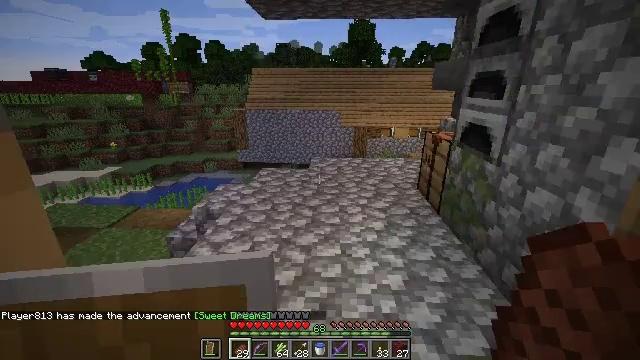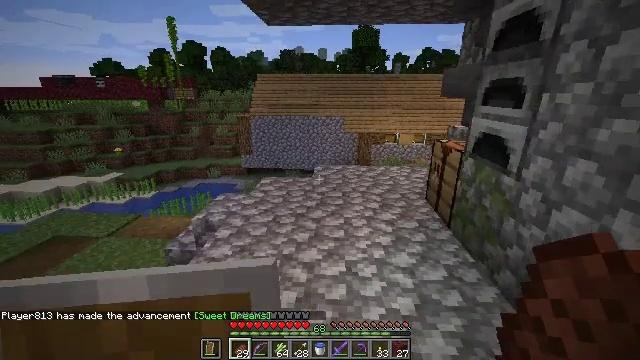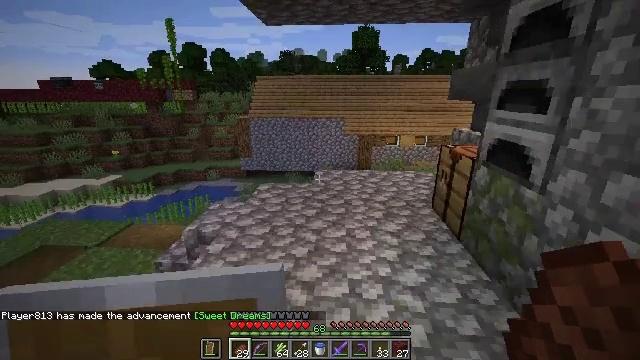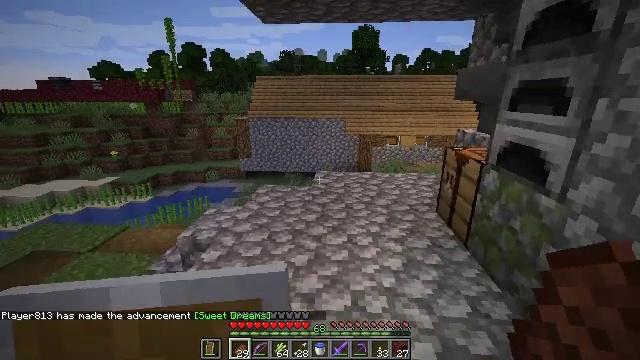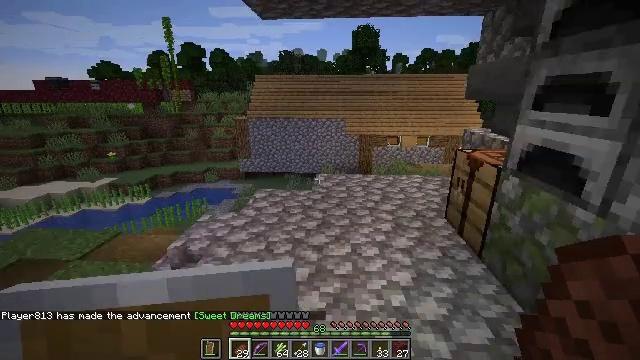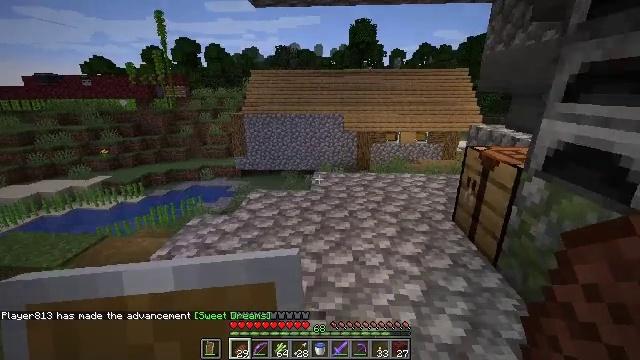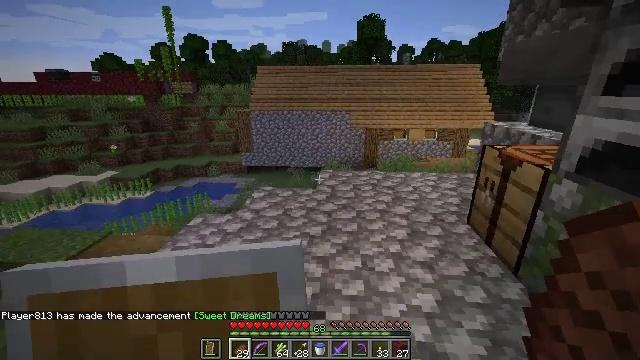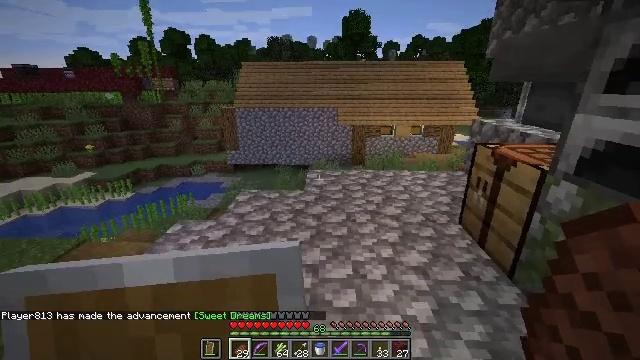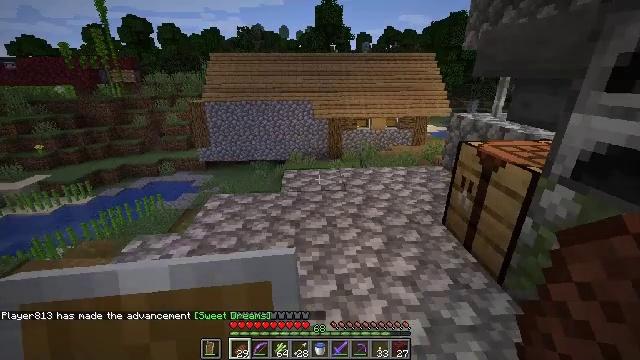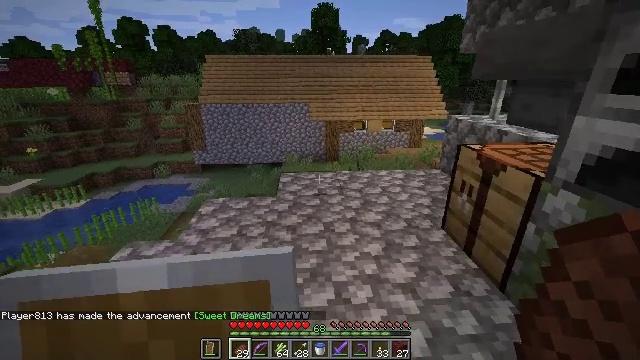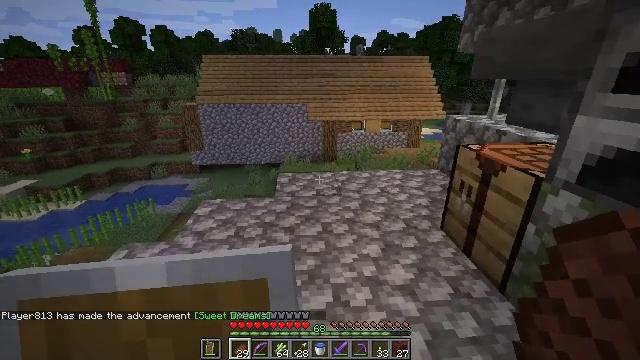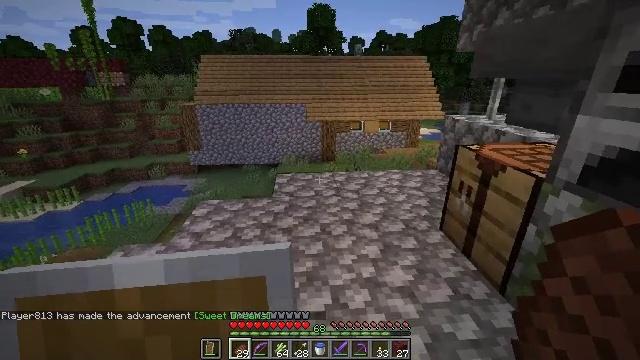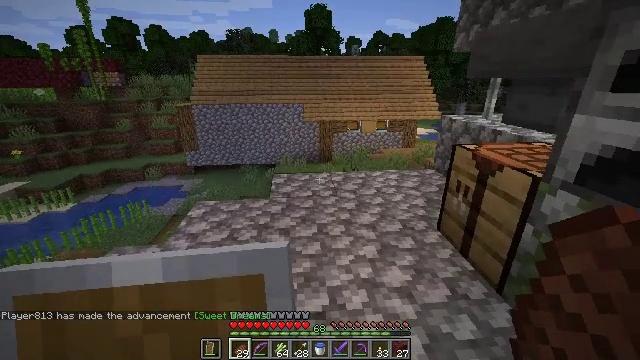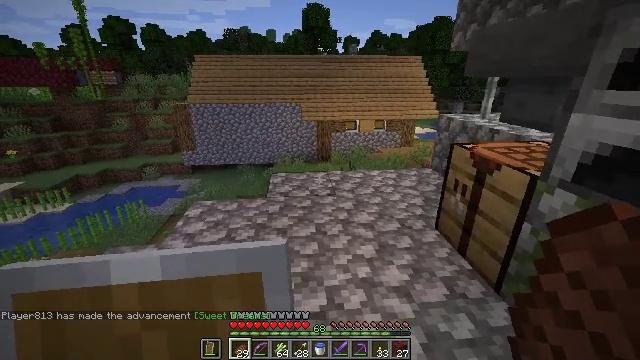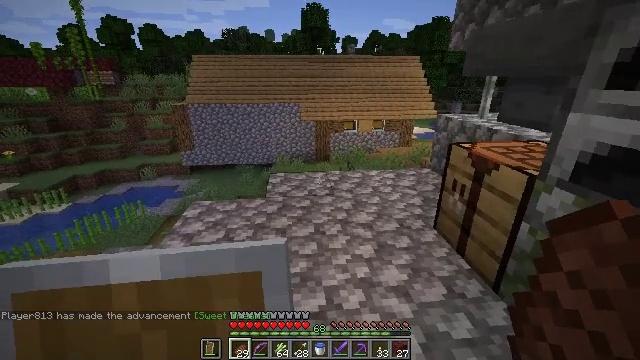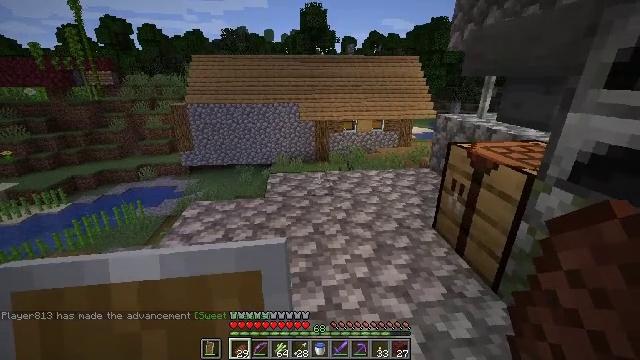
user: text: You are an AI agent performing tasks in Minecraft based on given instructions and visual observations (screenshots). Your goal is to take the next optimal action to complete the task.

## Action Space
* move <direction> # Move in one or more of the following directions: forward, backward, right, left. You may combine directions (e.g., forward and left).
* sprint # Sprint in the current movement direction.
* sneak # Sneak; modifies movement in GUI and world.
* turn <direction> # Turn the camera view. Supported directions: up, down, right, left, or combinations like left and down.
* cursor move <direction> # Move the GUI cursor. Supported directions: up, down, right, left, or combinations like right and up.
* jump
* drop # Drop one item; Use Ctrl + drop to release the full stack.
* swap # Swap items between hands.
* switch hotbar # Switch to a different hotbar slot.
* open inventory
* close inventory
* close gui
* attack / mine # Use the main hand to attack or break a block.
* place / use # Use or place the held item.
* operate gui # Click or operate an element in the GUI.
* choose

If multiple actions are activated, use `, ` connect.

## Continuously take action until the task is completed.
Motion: motion action
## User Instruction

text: Collect the pumpkin by holding left button.
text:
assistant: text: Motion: move forward, turn up
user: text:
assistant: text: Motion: move forward
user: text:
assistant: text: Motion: move forward
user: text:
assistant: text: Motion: move forward
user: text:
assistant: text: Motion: move forward, turn down
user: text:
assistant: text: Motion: move forward, turn left
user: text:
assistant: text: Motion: move forward, turn right
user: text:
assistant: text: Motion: turn right and down
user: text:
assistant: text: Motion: no_op
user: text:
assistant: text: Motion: no_op
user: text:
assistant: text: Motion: no_op
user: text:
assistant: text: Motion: no_op
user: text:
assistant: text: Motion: no_op
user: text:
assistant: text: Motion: no_op
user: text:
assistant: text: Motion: no_op
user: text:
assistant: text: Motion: no_op
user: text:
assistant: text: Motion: no_op
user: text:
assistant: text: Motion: no_op
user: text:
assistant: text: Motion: no_op
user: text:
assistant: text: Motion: no_op
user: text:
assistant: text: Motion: no_op
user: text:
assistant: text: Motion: turn left
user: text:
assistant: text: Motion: turn left and down
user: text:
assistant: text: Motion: turn left and down
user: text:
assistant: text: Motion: turn left and down
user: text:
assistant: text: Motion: turn left
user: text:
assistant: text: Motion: turn left
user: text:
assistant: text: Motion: no_op
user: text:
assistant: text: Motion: no_op
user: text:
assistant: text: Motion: no_op